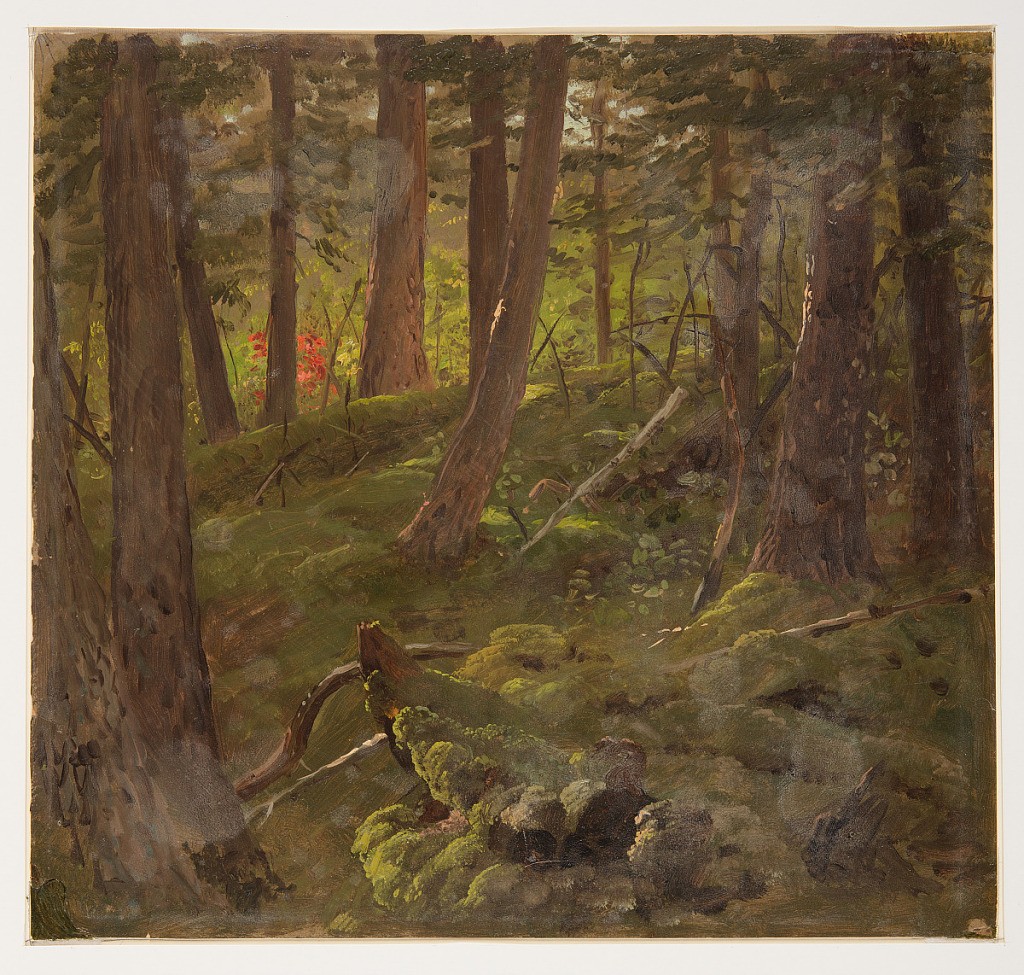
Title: Forest Scene
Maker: Frederic Edwin Church, American, 1826–1900
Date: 1865–1875
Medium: Oil and graphite on paperboard
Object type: Drawing
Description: Landscape sketch showing a view within a forest, likely in New England or New York. Moss-covered rocks and debris stretch across the forest floor from the foreground to the middle distance, while the trunks of what appear to be conifer trees are visible throughout. Being beneath the forest canopy, the scene is generally in shadow. Indistinct foliage backdrops the scene, with one red or blooming plant standing out at left.